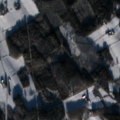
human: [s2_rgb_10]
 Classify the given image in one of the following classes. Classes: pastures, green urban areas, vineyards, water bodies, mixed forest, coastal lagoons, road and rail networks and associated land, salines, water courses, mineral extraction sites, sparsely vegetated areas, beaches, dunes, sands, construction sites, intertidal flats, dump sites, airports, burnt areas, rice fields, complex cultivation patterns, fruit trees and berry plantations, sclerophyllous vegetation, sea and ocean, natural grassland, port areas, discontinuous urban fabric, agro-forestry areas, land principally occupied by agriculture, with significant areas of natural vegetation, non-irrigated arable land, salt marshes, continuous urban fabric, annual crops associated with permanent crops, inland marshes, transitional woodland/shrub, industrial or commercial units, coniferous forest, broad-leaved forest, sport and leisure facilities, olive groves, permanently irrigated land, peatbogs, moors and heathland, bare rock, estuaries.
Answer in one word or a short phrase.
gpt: non-irrigated arable land, broad-leaved forest, coniferous forest, mixed forest